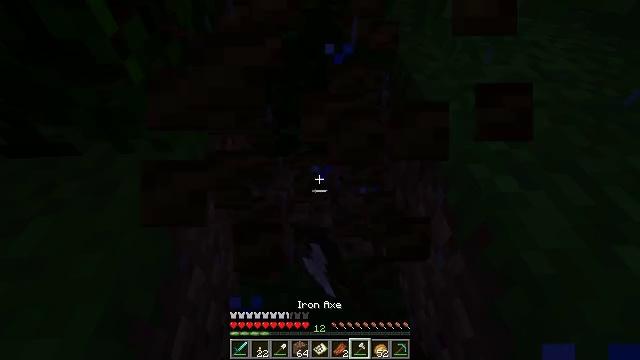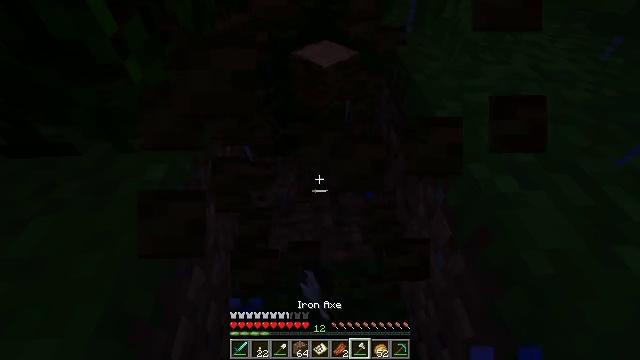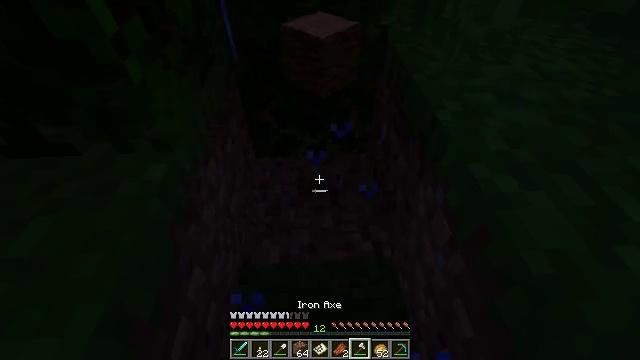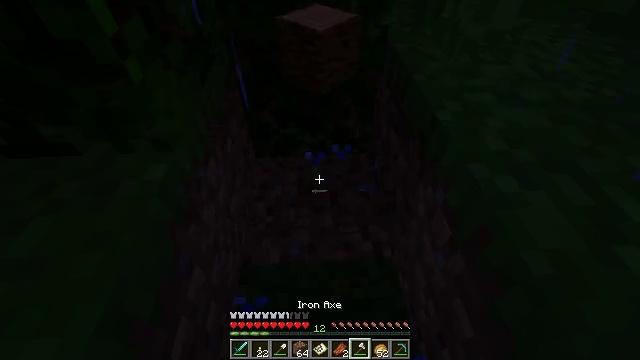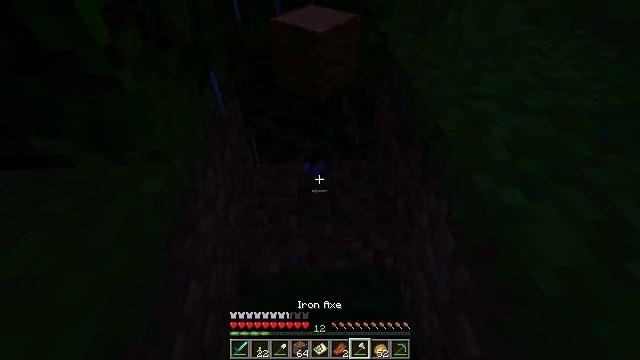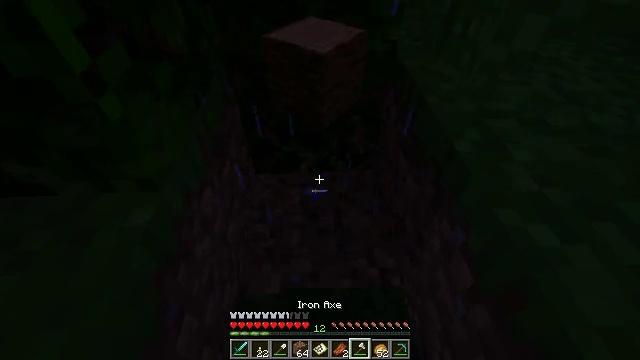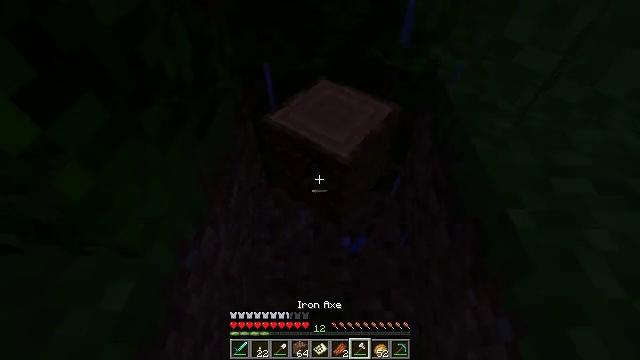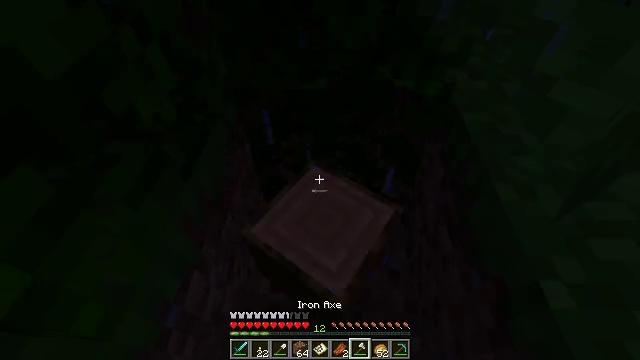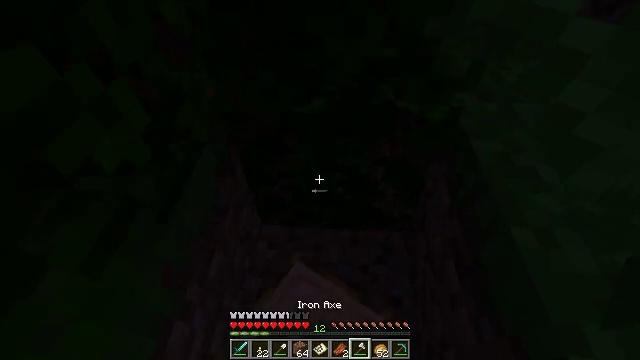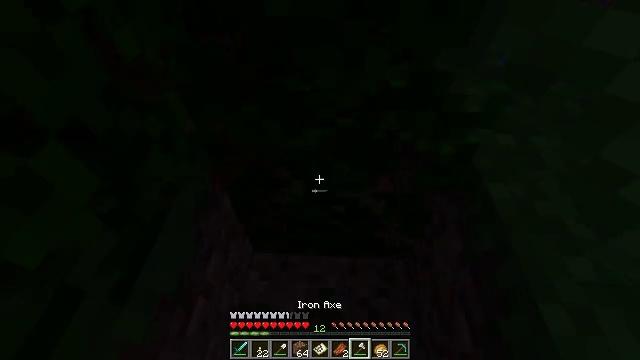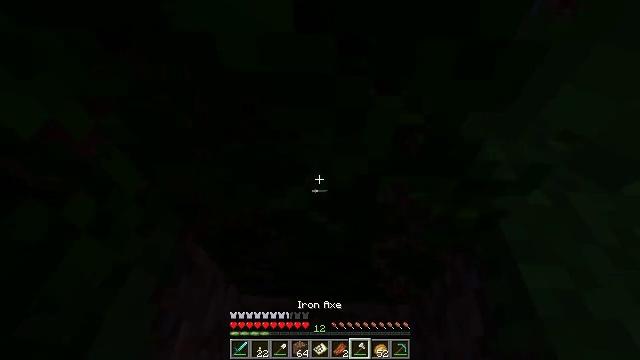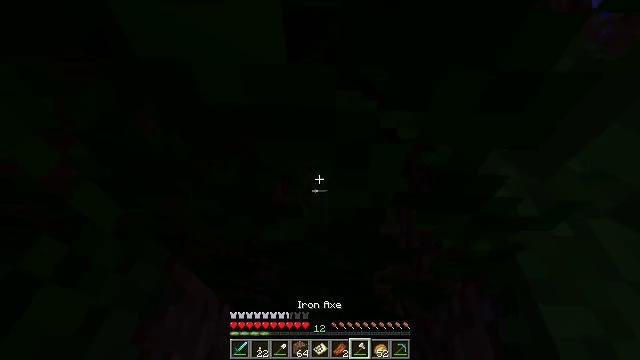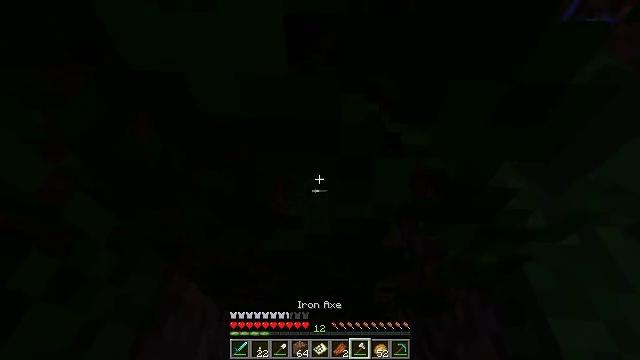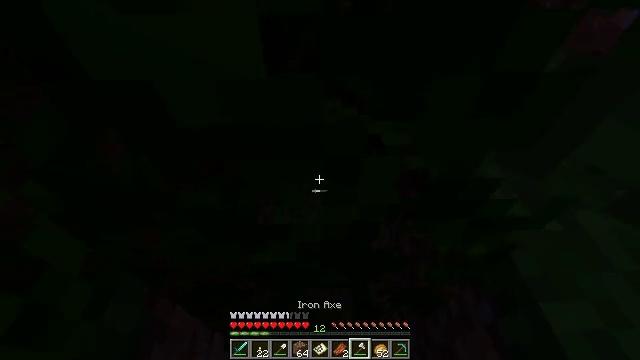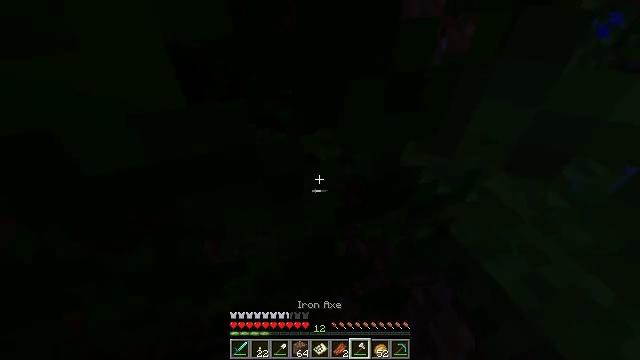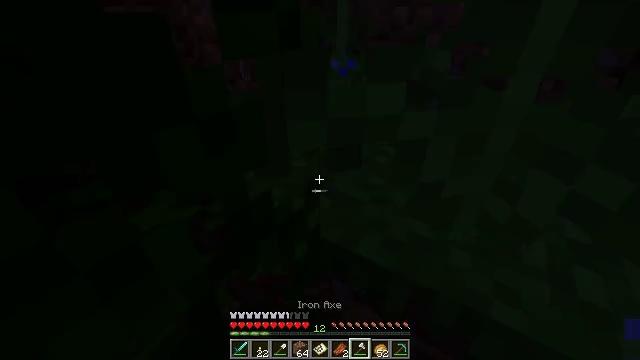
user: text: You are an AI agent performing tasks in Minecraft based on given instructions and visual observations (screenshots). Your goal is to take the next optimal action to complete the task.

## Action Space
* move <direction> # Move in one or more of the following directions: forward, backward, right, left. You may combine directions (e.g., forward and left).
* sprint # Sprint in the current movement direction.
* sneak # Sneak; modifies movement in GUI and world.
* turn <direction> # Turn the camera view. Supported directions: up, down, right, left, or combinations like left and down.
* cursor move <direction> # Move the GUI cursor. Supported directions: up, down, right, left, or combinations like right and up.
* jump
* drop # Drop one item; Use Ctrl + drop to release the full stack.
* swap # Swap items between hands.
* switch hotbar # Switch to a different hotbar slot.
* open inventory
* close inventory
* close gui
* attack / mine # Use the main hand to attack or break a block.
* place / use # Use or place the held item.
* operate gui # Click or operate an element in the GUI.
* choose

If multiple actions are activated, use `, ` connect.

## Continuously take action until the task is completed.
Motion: motion action
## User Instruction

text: Break the jungle leaves with your hand or shears.
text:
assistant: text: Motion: attack / mine
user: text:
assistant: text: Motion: attack / mine
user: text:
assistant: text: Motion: no_op
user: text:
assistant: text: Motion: move forward
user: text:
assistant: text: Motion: move forward
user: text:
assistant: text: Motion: move forward, turn left and down
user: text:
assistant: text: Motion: move forward, turn left
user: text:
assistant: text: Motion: move forward
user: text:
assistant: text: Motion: move forward
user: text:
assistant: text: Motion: move forward
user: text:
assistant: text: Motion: no_op
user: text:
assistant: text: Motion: no_op
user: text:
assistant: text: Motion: turn right and up
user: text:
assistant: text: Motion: turn right and up
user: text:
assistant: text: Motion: move right, turn right and up
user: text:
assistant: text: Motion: move right, turn right and up
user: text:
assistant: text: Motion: move right, turn right and up
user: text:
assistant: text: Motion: move right
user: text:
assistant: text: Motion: move right
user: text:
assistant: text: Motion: move right, jump
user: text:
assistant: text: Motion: move forward and move right, jump
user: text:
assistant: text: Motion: move forward and move right, jump
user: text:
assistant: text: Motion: move forward and move right, turn left, jump
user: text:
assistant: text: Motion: move forward and move right, turn left, jump
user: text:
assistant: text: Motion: move forward and move right, turn left, jump
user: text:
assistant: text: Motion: move forward and move right, jump
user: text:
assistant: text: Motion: move forward and move right
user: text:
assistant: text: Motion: move forward and move right, turn right and up
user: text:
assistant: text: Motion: move forward and move right, turn right and up
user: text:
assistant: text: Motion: move right, turn right and up